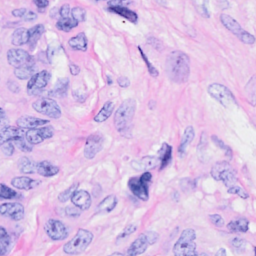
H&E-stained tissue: Breast